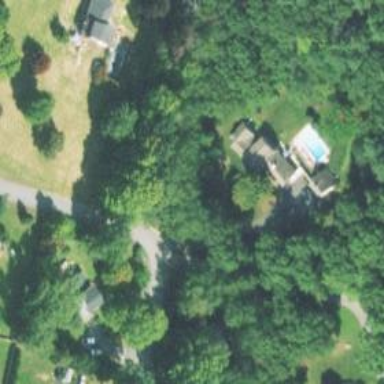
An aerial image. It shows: Residential driveway designated as service road.